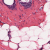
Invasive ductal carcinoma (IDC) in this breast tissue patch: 0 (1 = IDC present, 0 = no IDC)